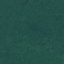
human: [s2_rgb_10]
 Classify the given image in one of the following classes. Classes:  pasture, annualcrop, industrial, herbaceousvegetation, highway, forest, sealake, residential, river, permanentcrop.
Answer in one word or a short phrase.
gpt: Forest